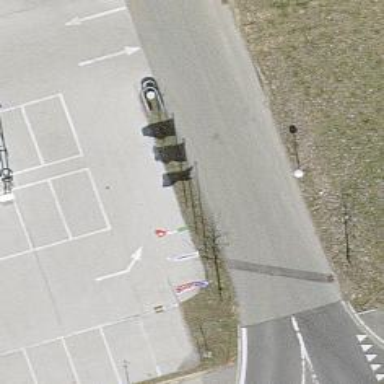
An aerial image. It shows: Flagpole which is man-made.